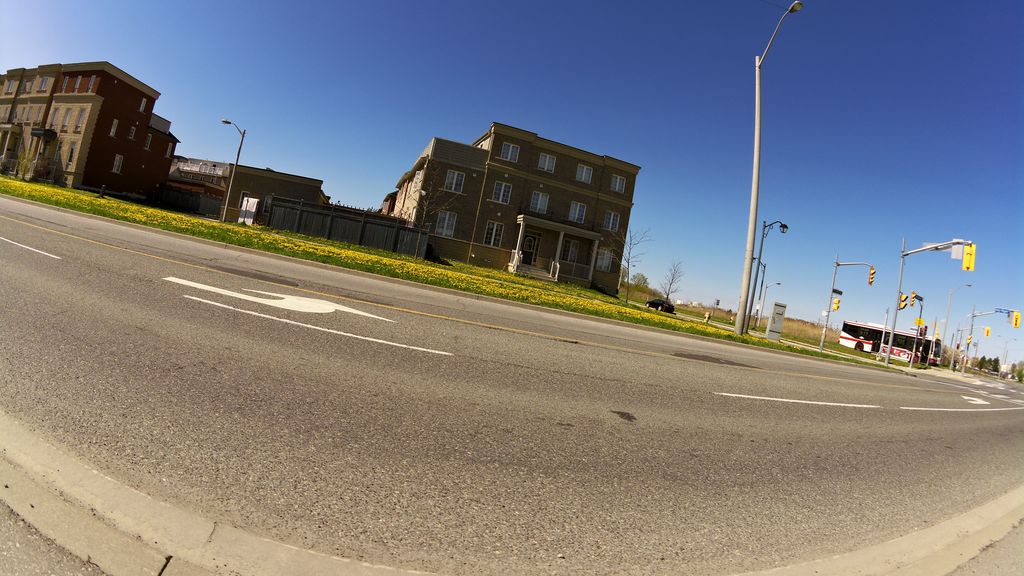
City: toronto